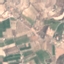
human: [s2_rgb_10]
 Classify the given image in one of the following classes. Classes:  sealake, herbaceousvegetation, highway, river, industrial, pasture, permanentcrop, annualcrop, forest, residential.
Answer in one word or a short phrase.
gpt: PermanentCrop